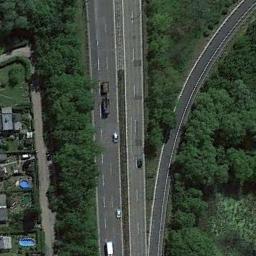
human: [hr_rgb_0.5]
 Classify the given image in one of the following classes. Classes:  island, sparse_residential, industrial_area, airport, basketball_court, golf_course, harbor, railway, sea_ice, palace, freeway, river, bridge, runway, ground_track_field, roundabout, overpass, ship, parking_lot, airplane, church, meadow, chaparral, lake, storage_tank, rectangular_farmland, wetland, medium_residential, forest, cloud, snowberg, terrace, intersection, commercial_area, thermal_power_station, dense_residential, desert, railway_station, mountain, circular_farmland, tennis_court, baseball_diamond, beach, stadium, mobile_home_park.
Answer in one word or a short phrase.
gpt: freeway